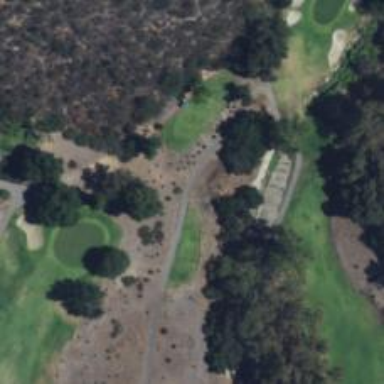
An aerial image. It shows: Service road designated as golf cart path.